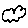
Label: cloud